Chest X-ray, PA view. Patient: 55 years old, sex M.
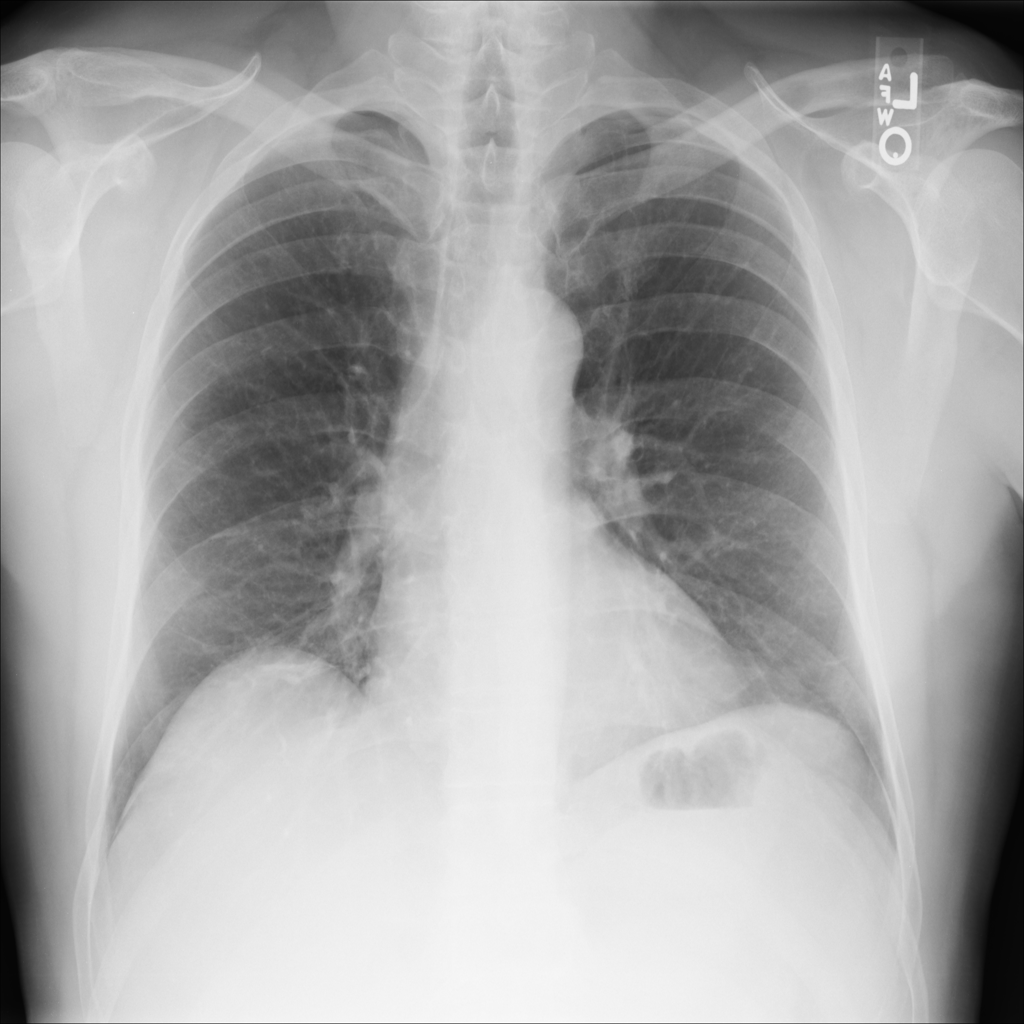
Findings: No Finding